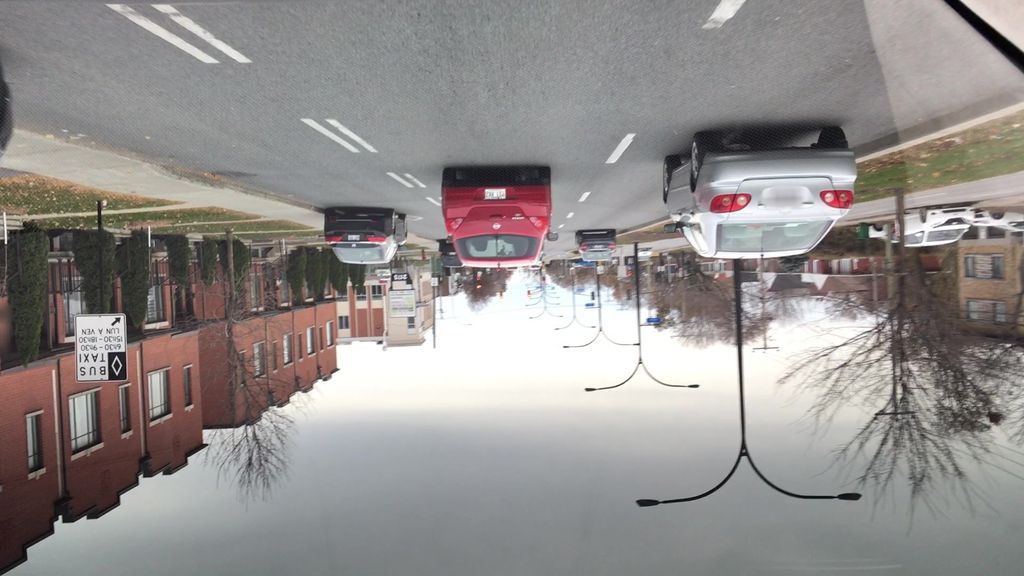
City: montreal